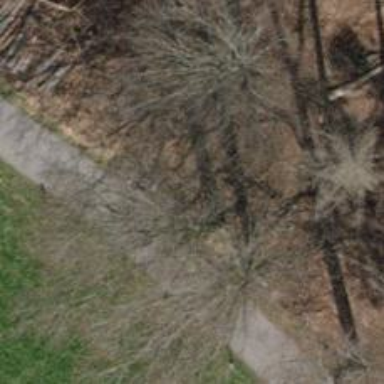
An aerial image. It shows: Bench.